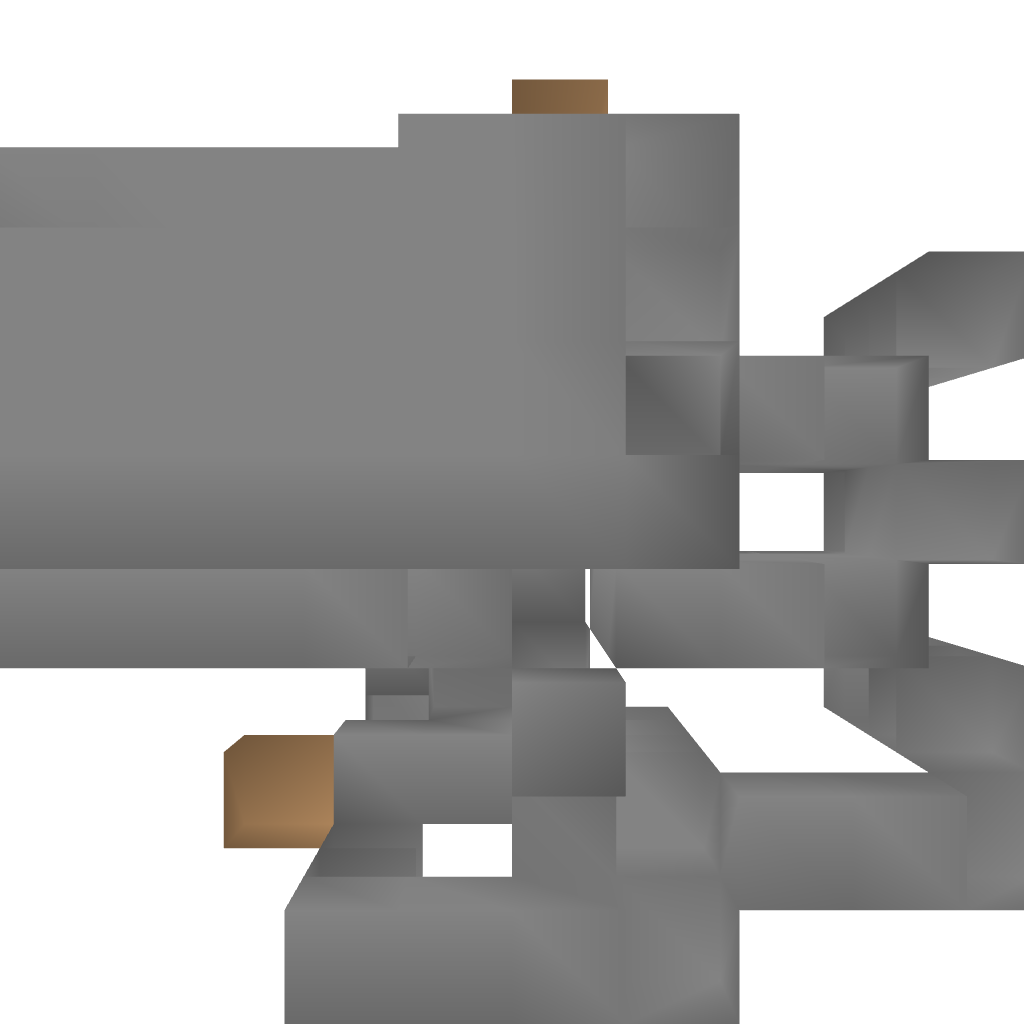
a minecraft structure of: Compact Vending Machine bad low quality